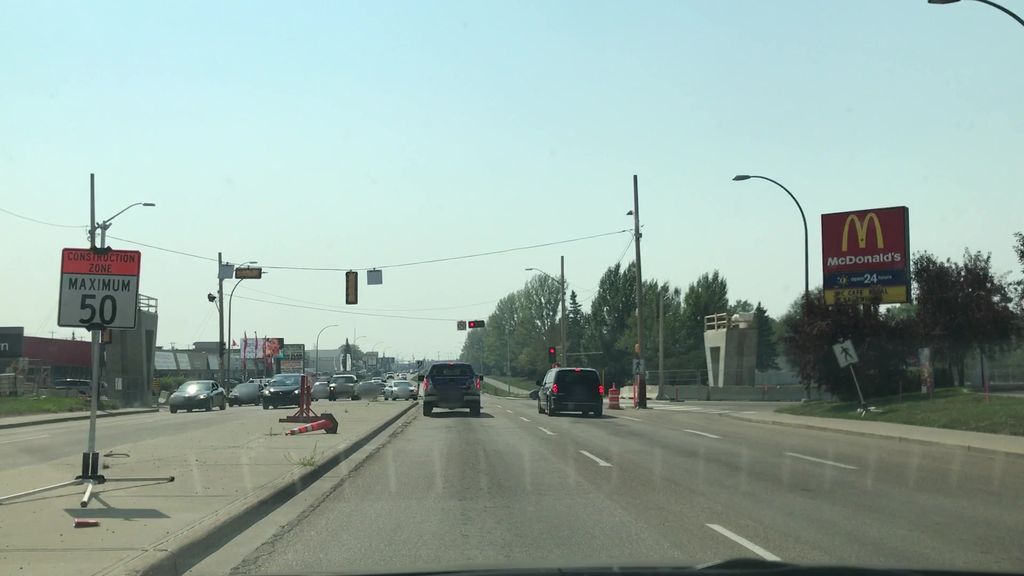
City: edmonton